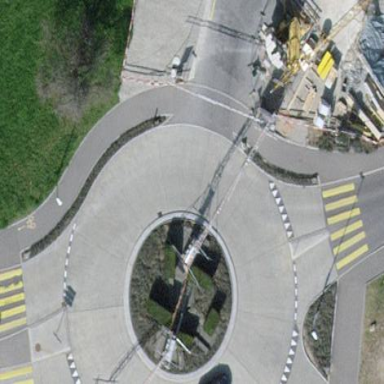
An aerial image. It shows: Secondary road leading to roundabout.